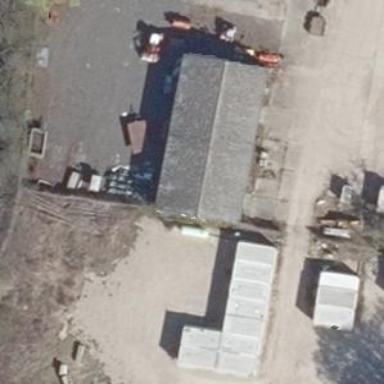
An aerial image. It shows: Industrial building.